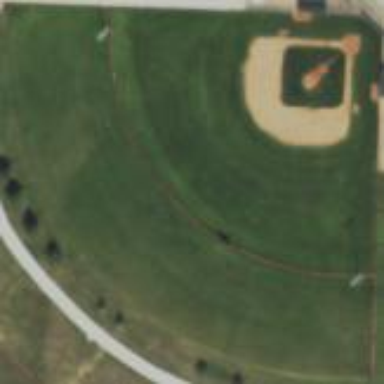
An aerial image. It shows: Grassy baseball pitch for leisure sports.